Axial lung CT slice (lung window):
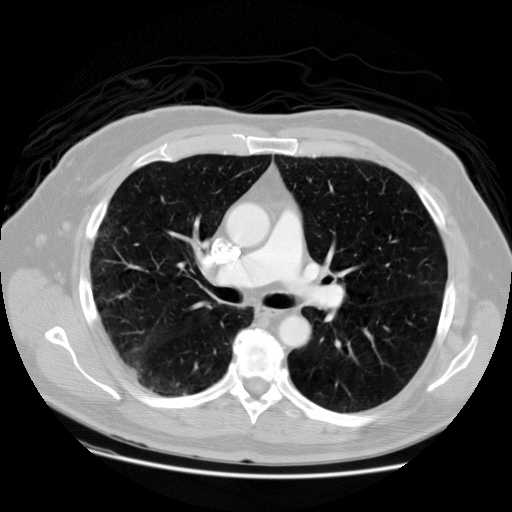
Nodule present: no